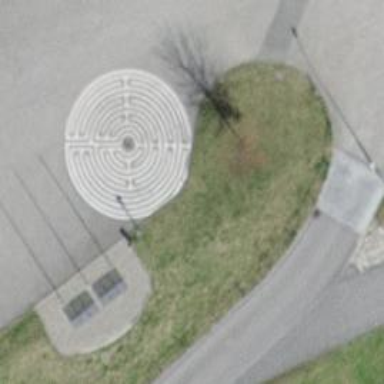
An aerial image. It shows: Maze attraction.